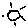
Label: sun